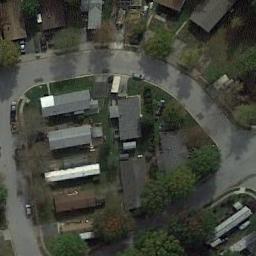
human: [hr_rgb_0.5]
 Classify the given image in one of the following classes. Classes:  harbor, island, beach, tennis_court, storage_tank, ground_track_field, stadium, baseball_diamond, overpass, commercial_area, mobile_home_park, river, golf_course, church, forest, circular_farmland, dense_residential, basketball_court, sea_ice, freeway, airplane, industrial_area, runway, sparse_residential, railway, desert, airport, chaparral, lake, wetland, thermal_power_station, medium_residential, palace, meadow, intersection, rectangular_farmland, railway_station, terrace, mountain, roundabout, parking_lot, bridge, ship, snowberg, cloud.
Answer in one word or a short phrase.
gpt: mobile_home_park